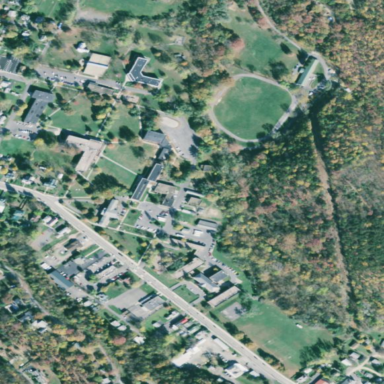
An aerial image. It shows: School.